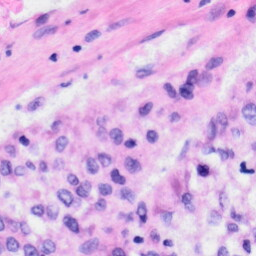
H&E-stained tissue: Liver